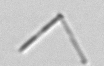
Label: Nanoneis